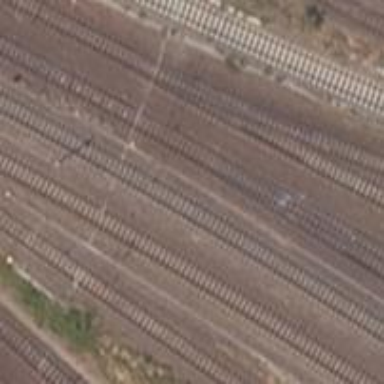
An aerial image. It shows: Railway track with contact line for electrification.